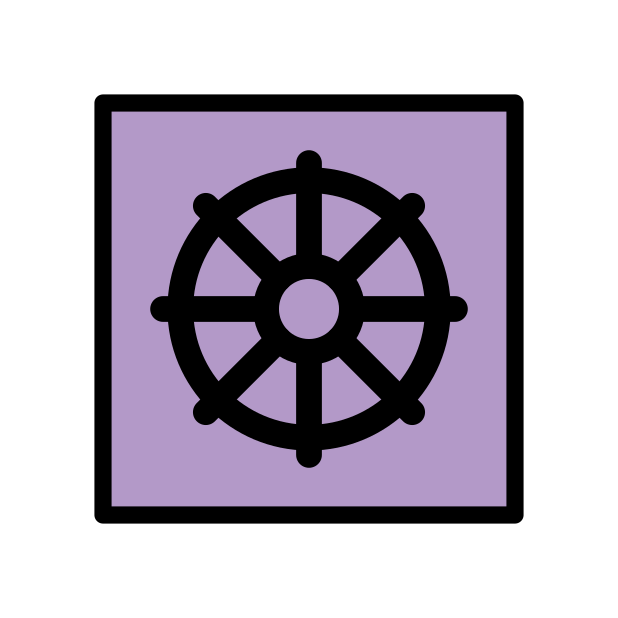
wheel of dharma